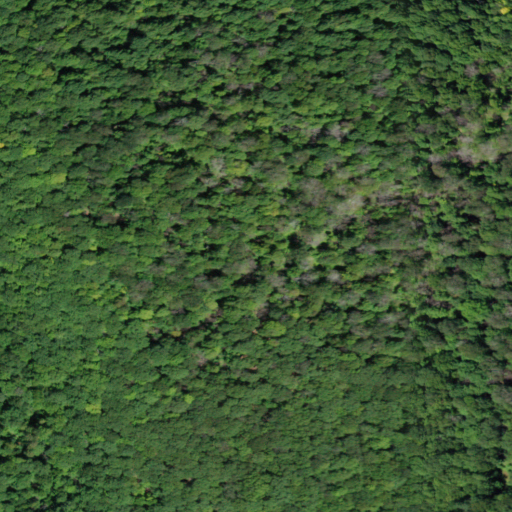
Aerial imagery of mountain in New York named Murphy Hill containing deciduous forest and mixed forest